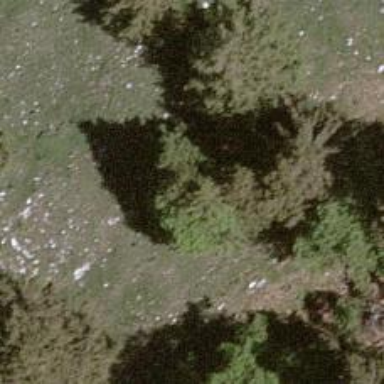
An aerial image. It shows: Beautiful tree in nature.